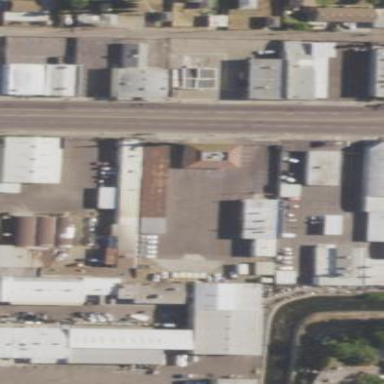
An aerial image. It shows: Commercial area.